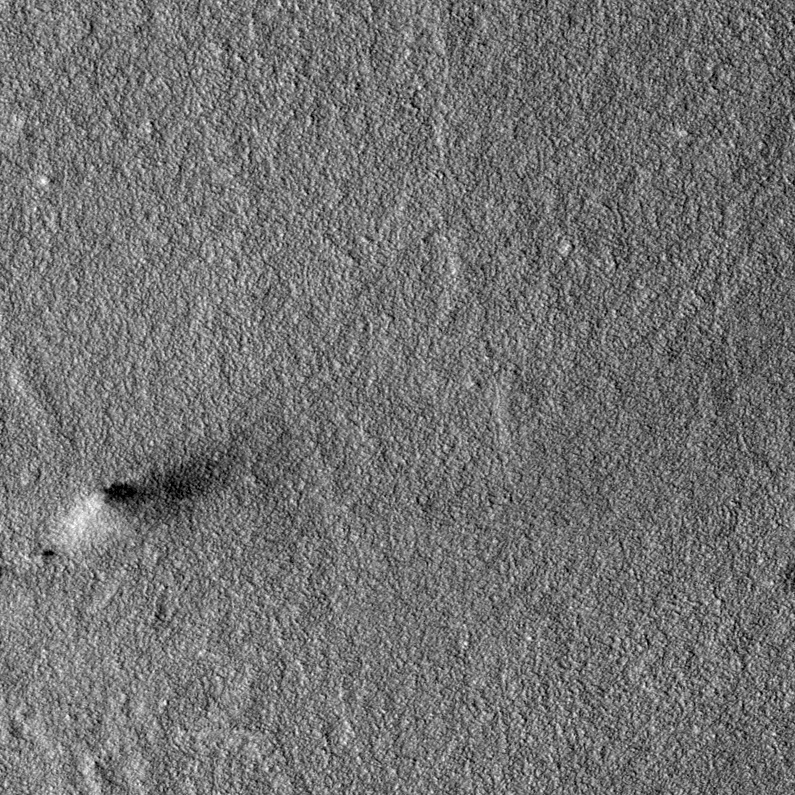
Label: dustdevil